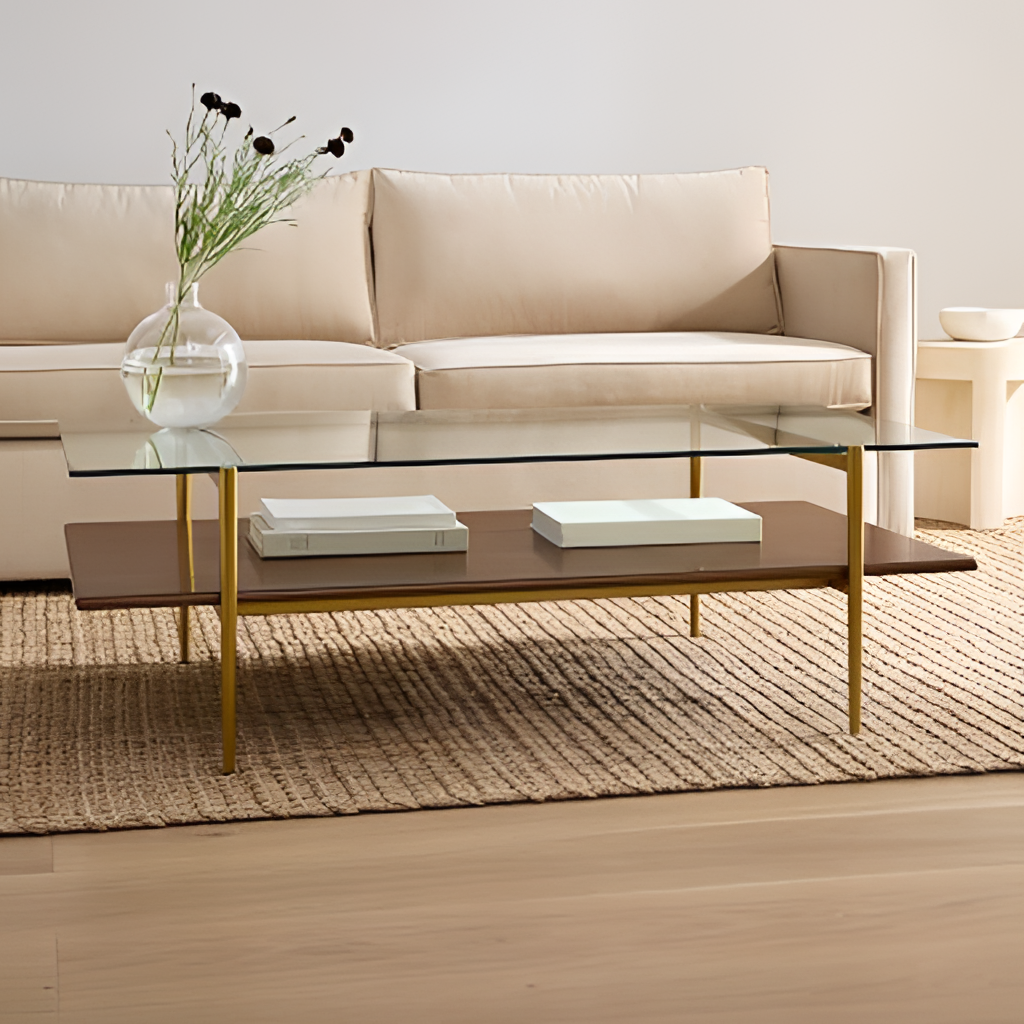
living room, beige fabric sofa, wood flooring, with plank pattern, modern, paint wallpaper, with solid pattern